Aerial crown-view tile of a tropical tree (Barro Colorado Island, Panama), acquired 20250317:
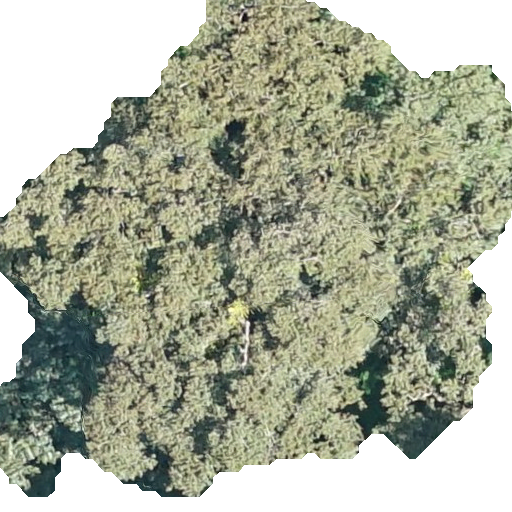
Species: Luehea seemannii
GBIF accepted scientific name: Luehea seemannii
Crown area: 288.983 m²